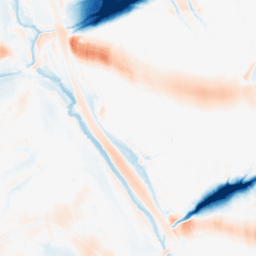
Category: morphological
Decomposition family: morphological_ellipse
Decomposition parameters: operation: average
width: 50
height: 30
Upsampling method: bilinear
Upsampling parameters: scale: 4
Upsampling scale: 4